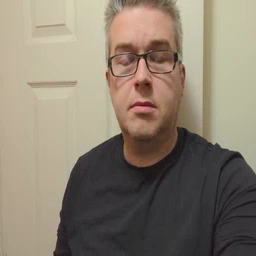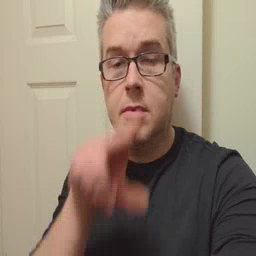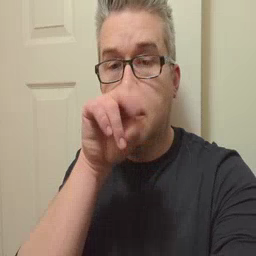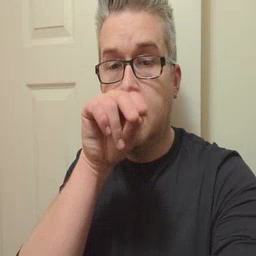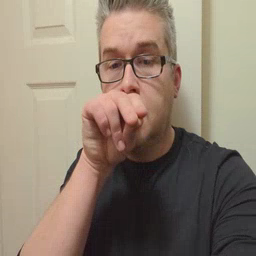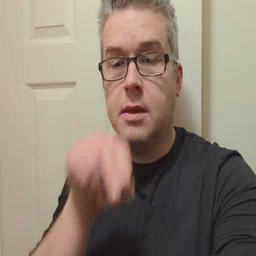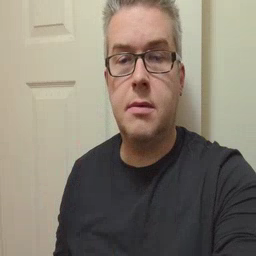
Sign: duck